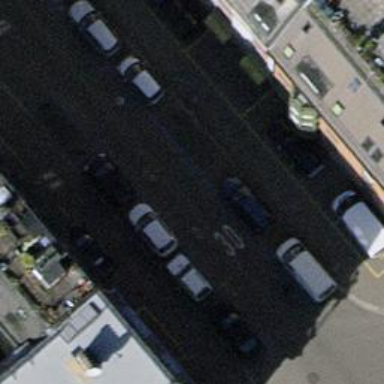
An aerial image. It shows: Parking lane.